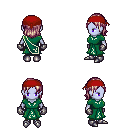
a pixel art fantasy rpg character, female body template, dark elf, purple skin, sash dress, teal pants, white blonde long bangs hairstyle, red bandana, metal gloves, metal boots, four views (front, back, left, right), 2x2 character sprite sheet, small pixel art, hard edges, no anti-aliasing